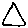
Label: triangle